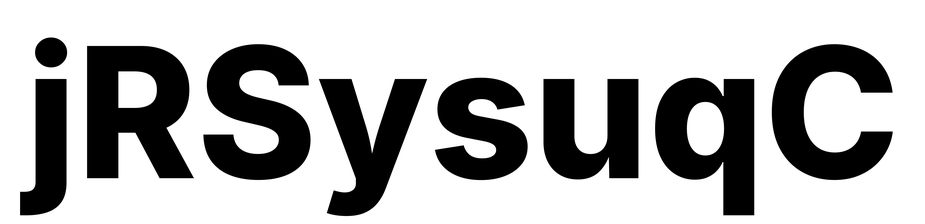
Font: Inter_ExtraBold